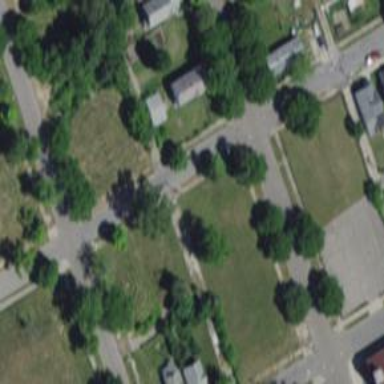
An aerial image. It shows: Alley classified as service road.